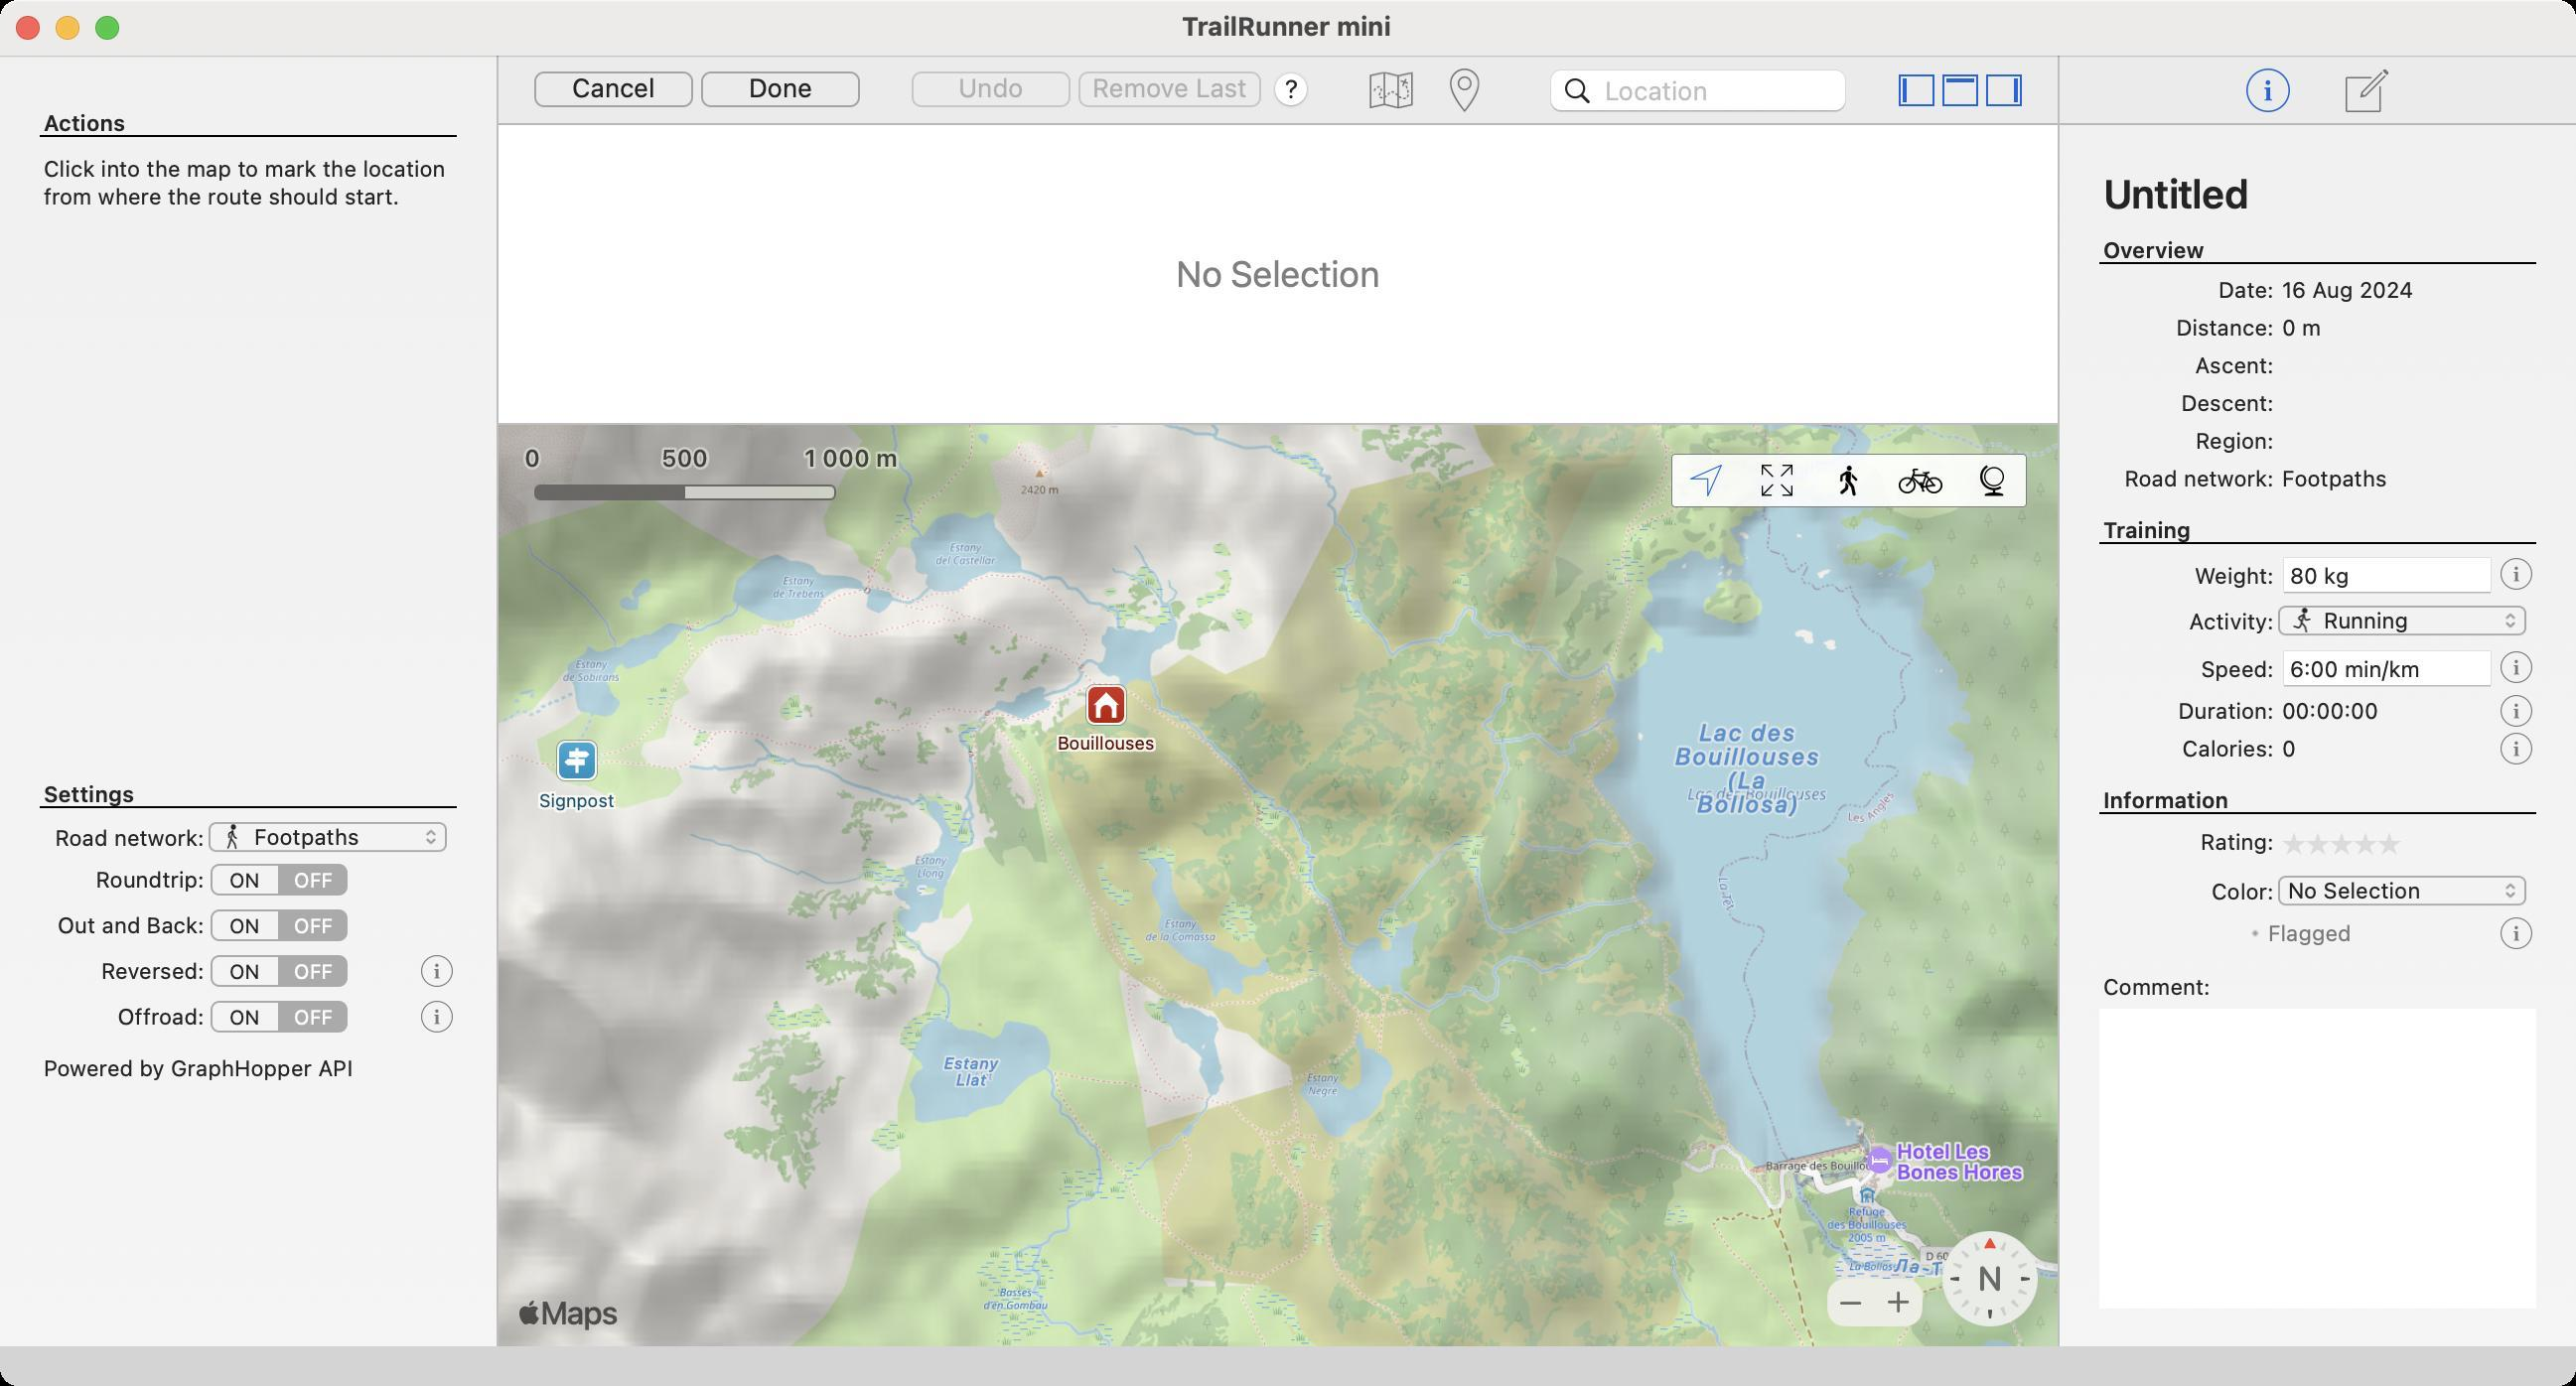
Accessibility tree:
{"name": "TrailRunner_mini", "role": "AXWindow", "description": null, "role_description": "standard window", "value": null, "position": "102.00;284.00", "size": "1297;698", "children": [{"name": null, "role": "AXSplitGroup", "description": null, "role_description": "split group", "value": null, "position": "0.00;28.00", "size": "1297;650", "children": [{"name": null, "role": "AXStaticText", "description": null, "role_description": "text", "value": "Actions", "position": "20.00;55.00", "size": "210;14", "children": []}, {"name": null, "role": "AXStaticText", "description": null, "role_description": "text", "value": "Click into the map to mark the location from where the route should start.", "position": "20.00;78.00", "size": "210;303", "children": []}, {"name": null, "role": "AXStaticText", "description": null, "role_description": "text", "value": "Settings", "position": "20.00;393.00", "size": "210;14", "children": []}, {"name": null, "role": "AXStaticText", "description": null, "role_description": "text", "value": "Road network:", "position": "20.00;415.00", "size": "85;14", "children": []}, {"name": null, "role": "AXPopUpButton", "description": null, "role_description": "pop up button", "value": "Footpaths", "position": "105.00;413.00", "size": "120;18", "children": []}, {"name": null, "role": "AXStaticText", "description": null, "role_description": "text", "value": "Roundtrip:", "position": "20.00;436.00", "size": "85;14", "children": []}, {"name": null, "role": "AXRadioGroup", "description": null, "role_description": "radio group", "value": "{\n    \"name\": null,\n    \"role\": \"AXRadioButton\",\n    \"description\": \"OFF\",\n    \"role_description\": \"radio button\",\n    \"value\": 1,\n    \"position\": \"141.00;434.00\",\n    \"size\": \"35;18\",\n    \"children\": []\n}", "position": "105.00;434.00", "size": "125;18", "children": [{"name": null, "role": "AXRadioButton", "description": "ON", "role_description": "radio button", "value": 0, "position": "105.00;434.00", "size": "36;18", "children": []}, {"name": null, "role": "AXRadioButton", "description": "OFF", "role_description": "radio button", "value": 1, "position": "141.00;434.00", "size": "35;18", "children": []}]}, {"name": null, "role": "AXStaticText", "description": null, "role_description": "text", "value": "Out and Back:", "position": "20.00;459.00", "size": "85;14", "children": []}, {"name": null, "role": "AXRadioGroup", "description": null, "role_description": "radio group", "value": "{\n    \"name\": null,\n    \"role\": \"AXRadioButton\",\n    \"description\": \"OFF\",\n    \"role_description\": \"radio button\",\n    \"value\": 1,\n    \"position\": \"141.00;457.00\",\n    \"size\": \"35;18\",\n    \"children\": []\n}", "position": "105.00;457.00", "size": "125;18", "children": [{"name": null, "role": "AXRadioButton", "description": "ON", "role_description": "radio button", "value": 0, "position": "105.00;457.00", "size": "36;18", "children": []}, {"name": null, "role": "AXRadioButton", "description": "OFF", "role_description": "radio button", "value": 1, "position": "141.00;457.00", "size": "35;18", "children": []}]}, {"name": null, "role": "AXStaticText", "description": null, "role_description": "text", "value": "Reversed:", "position": "20.00;482.00", "size": "85;14", "children": []}, {"name": null, "role": "AXRadioGroup", "description": null, "role_description": "radio group", "value": "{\n    \"name\": null,\n    \"role\": \"AXRadioButton\",\n    \"description\": \"OFF\",\n    \"role_description\": \"radio button\",\n    \"value\": 1,\n    \"position\": \"141.00;480.00\",\n    \"size\": \"35;18\",\n    \"children\": []\n}", "position": "105.00;480.00", "size": "105;18", "children": [{"name": null, "role": "AXRadioButton", "description": "ON", "role_description": "radio button", "value": 0, "position": "105.00;480.00", "size": "36;18", "children": []}, {"name": null, "role": "AXRadioButton", "description": "OFF", "role_description": "radio button", "value": 1, "position": "141.00;480.00", "size": "35;18", "children": []}]}, {"name": "", "role": "AXButton", "description": null, "role_description": "button", "value": null, "position": "210.00;479.00", "size": "20;20", "children": []}, {"name": null, "role": "AXStaticText", "description": null, "role_description": "text", "value": "Offroad:", "position": "20.00;505.00", "size": "85;14", "children": []}, {"name": null, "role": "AXRadioGroup", "description": null, "role_description": "radio group", "value": "{\n    \"name\": null,\n    \"role\": \"AXRadioButton\",\n    \"description\": \"OFF\",\n    \"role_description\": \"radio button\",\n    \"value\": 1,\n    \"position\": \"141.00;503.00\",\n    \"size\": \"35;18\",\n    \"children\": []\n}", "position": "105.00;503.00", "size": "105;18", "children": [{"name": null, "role": "AXRadioButton", "description": "ON", "role_description": "radio button", "value": 0, "position": "105.00;503.00", "size": "36;18", "children": []}, {"name": null, "role": "AXRadioButton", "description": "OFF", "role_description": "radio button", "value": 1, "position": "141.00;503.00", "size": "35;18", "children": []}]}, {"name": "", "role": "AXButton", "description": null, "role_description": "button", "value": null, "position": "210.00;502.00", "size": "20;20", "children": []}, {"name": null, "role": "AXStaticText", "description": null, "role_description": "text", "value": "Powered by GraphHopper API", "position": "20.00;531.00", "size": "210;43", "children": []}, {"name": null, "role": "AXSplitter", "description": null, "role_description": "splitter", "value": 250.0, "position": "250.00;28.00", "size": "1;650", "children": []}, {"name": "Cancel", "role": "AXButton", "description": null, "role_description": "button", "value": null, "position": "269.00;36.00", "size": "80;19", "children": []}, {"name": "Done", "role": "AXButton", "description": null, "role_description": "button", "value": null, "position": "353.00;36.00", "size": "80;19", "children": []}, {"name": "Undo", "role": "AXButton", "description": null, "role_description": "button", "value": null, "position": "459.00;36.00", "size": "80;19", "children": []}, {"name": "Remove_Last", "role": "AXButton", "description": null, "role_description": "button", "value": null, "position": "543.00;36.00", "size": "92;19", "children": []}, {"name": null, "role": "AXButton", "description": "Help", "role_description": "button", "value": null, "position": "639.00;36.00", "size": "22;19", "children": []}, {"name": null, "role": "AXTextField", "description": null, "role_description": "search text field", "value": "", "position": "780.00;34.50", "size": "150;22", "children": [{"name": "", "role": "AXButton", "description": "search", "role_description": "button", "value": null, "position": "782.00;34.50", "size": "25;22", "children": []}]}, {"name": null, "role": "AXSplitGroup", "description": null, "role_description": "split group", "value": null, "position": "251.00;63.00", "size": "785;615", "children": [{"name": null, "role": "AXStaticText", "description": null, "role_description": "text", "value": "", "position": "255.00;196.00", "size": "4;14", "children": []}, {"name": null, "role": "AXTextField", "description": null, "role_description": "text field", "value": "No Selection", "position": "541.50;127.50", "size": "204;21", "children": []}, {"name": null, "role": "AXSplitter", "description": null, "role_description": "splitter", "value": 150.0, "position": "251.00;213.00", "size": "785;1", "children": []}, {"name": null, "role": "AXImage", "description": null, "role_description": "image", "value": null, "position": "251.00;214.00", "size": "785;464", "children": [{"name": "", "role": "AXImage", "description": "", "role_description": "Annotation", "value": null, "position": "524.00;318.00", "size": "66;74", "children": []}, {"name": "", "role": "AXImage", "description": "", "role_description": "Annotation", "value": null, "position": "257.50;346.00", "size": "66;74", "children": []}, {"name": null, "role": "AXImage", "description": "", "role_description": "image", "value": null, "position": "258.00;221.00", "size": "280;34", "children": []}, {"name": null, "role": "AXImage", "description": "remove", "role_description": "image", "value": null, "position": "920.00;644.00", "size": "24;24", "children": []}, {"name": null, "role": "AXImage", "description": "add", "role_description": "image", "value": null, "position": "944.00;644.00", "size": "24;24", "children": []}, {"name": "", "role": "AXButton", "description": "Zoom Out", "role_description": "button", "value": null, "position": "920.00;644.00", "size": "24;24", "children": []}, {"name": "", "role": "AXButton", "description": "Zoom In", "role_description": "button", "value": null, "position": "944.00;644.00", "size": "24;24", "children": []}]}]}, {"name": null, "role": "AXSplitter", "description": null, "role_description": "splitter", "value": 785.0, "position": "1036.00;28.00", "size": "1;650", "children": []}, {"name": "", "role": "AXButton", "description": null, "role_description": "button", "value": null, "position": "1127.00;34.50", "size": "30;22", "children": []}, {"name": "", "role": "AXButton", "description": null, "role_description": "button", "value": null, "position": "1177.00;34.50", "size": "30;22", "children": []}, {"name": null, "role": "AXGroup", "description": null, "role_description": "group", "value": null, "position": "1037.00;63.00", "size": "260;615", "children": [{"name": null, "role": "AXTextField", "description": null, "role_description": "text field", "value": "Untitled", "position": "1057.00;86.00", "size": "220;24", "children": []}, {"name": null, "role": "AXStaticText", "description": null, "role_description": "text", "value": "Overview", "position": "1057.00;119.00", "size": "220;14", "children": []}, {"name": null, "role": "AXStaticText", "description": null, "role_description": "text", "value": "Date:", "position": "1057.00;139.00", "size": "90;14", "children": []}, {"name": null, "role": "AXStaticText", "description": null, "role_description": "text", "value": "16 Aug 2024", "position": "1147.00;139.00", "size": "130;14", "children": []}, {"name": null, "role": "AXStaticText", "description": null, "role_description": "text", "value": "Distance:", "position": "1057.00;158.00", "size": "90;14", "children": []}, {"name": null, "role": "AXStaticText", "description": null, "role_description": "text", "value": "0 m", "position": "1147.00;158.00", "size": "130;14", "children": []}, {"name": null, "role": "AXStaticText", "description": null, "role_description": "text", "value": "Ascent:", "position": "1057.00;177.00", "size": "90;14", "children": []}, {"name": null, "role": "AXStaticText", "description": null, "role_description": "text", "value": "", "position": "1147.00;177.00", "size": "130;14", "children": []}, {"name": null, "role": "AXStaticText", "description": null, "role_description": "text", "value": "Descent:", "position": "1057.00;196.00", "size": "90;14", "children": []}, {"name": null, "role": "AXStaticText", "description": null, "role_description": "text", "value": "", "position": "1147.00;196.00", "size": "130;14", "children": []}, {"name": null, "role": "AXStaticText", "description": null, "role_description": "text", "value": "Region:", "position": "1057.00;215.00", "size": "90;14", "children": []}, {"name": null, "role": "AXStaticText", "description": null, "role_description": "text", "value": "", "position": "1147.00;215.00", "size": "130;14", "children": []}, {"name": null, "role": "AXStaticText", "description": null, "role_description": "text", "value": "Road network:", "position": "1057.00;234.00", "size": "90;14", "children": []}, {"name": null, "role": "AXStaticText", "description": null, "role_description": "text", "value": "Footpaths", "position": "1147.00;234.00", "size": "130;14", "children": []}, {"name": null, "role": "AXStaticText", "description": null, "role_description": "text", "value": "Training", "position": "1057.00;260.00", "size": "220;14", "children": []}, {"name": null, "role": "AXStaticText", "description": null, "role_description": "text", "value": "Weight:", "position": "1057.00;283.00", "size": "90;14", "children": []}, {"name": null, "role": "AXTextField", "description": null, "role_description": "text field", "value": "80 kg", "position": "1149.00;280.00", "size": "106;19", "children": []}, {"name": "", "role": "AXButton", "description": null, "role_description": "button", "value": null, "position": "1257.00;279.00", "size": "20;20", "children": []}, {"name": null, "role": "AXStaticText", "description": null, "role_description": "text", "value": "Activity:", "position": "1057.00;306.00", "size": "90;14", "children": []}, {"name": null, "role": "AXPopUpButton", "description": null, "role_description": "pop up button", "value": "Running", "position": "1147.00;304.00", "size": "125;18", "children": []}, {"name": null, "role": "AXStaticText", "description": null, "role_description": "text", "value": "Speed:", "position": "1057.00;330.00", "size": "90;14", "children": []}, {"name": null, "role": "AXTextField", "description": null, "role_description": "text field", "value": "6:00 min/km", "position": "1149.00;327.00", "size": "106;19", "children": []}, {"name": "", "role": "AXButton", "description": null, "role_description": "button", "value": null, "position": "1257.00;326.00", "size": "20;20", "children": []}, {"name": null, "role": "AXStaticText", "description": null, "role_description": "text", "value": "Duration:", "position": "1057.00;351.00", "size": "90;14", "children": []}, {"name": null, "role": "AXStaticText", "description": null, "role_description": "text", "value": "00:00:00", "position": "1147.00;351.00", "size": "110;14", "children": []}, {"name": "", "role": "AXButton", "description": null, "role_description": "button", "value": null, "position": "1257.00;348.00", "size": "20;20", "children": []}, {"name": null, "role": "AXStaticText", "description": null, "role_description": "text", "value": "Calories:", "position": "1057.00;370.00", "size": "90;14", "children": []}, {"name": null, "role": "AXStaticText", "description": null, "role_description": "text", "value": "0", "position": "1147.00;370.00", "size": "110;14", "children": []}, {"name": "", "role": "AXButton", "description": null, "role_description": "button", "value": null, "position": "1257.00;367.00", "size": "20;20", "children": []}, {"name": null, "role": "AXStaticText", "description": null, "role_description": "text", "value": "Information", "position": "1057.00;396.00", "size": "220;14", "children": []}, {"name": null, "role": "AXStaticText", "description": null, "role_description": "text", "value": "Rating:", "position": "1057.00;417.00", "size": "90;14", "children": []}, {"name": null, "role": "AXSlider", "description": null, "role_description": "rating indicator", "value": 0.0, "position": "1149.00;415.00", "size": "93;19", "children": []}, {"name": null, "role": "AXStaticText", "description": null, "role_description": "text", "value": "Color:", "position": "1057.00;442.00", "size": "90;14", "children": []}, {"name": null, "role": "AXPopUpButton", "description": null, "role_description": "pop up button", "value": "No Selection", "position": "1147.00;440.00", "size": "125;18", "children": []}, {"name": "Flagged", "role": "AXCheckBox", "description": null, "role_description": "toggle button", "value": 0, "position": "1129.00;463.00", "size": "128;14", "children": []}, {"name": "", "role": "AXButton", "description": null, "role_description": "button", "value": null, "position": "1257.00;460.00", "size": "20;20", "children": []}, {"name": null, "role": "AXStaticText", "description": null, "role_description": "text", "value": "Comment:", "position": "1057.00;490.00", "size": "220;14", "children": []}, {"name": null, "role": "AXTextArea", "description": null, "role_description": "text entry area", "value": "", "position": "1057.00;508.00", "size": "220;151", "children": []}]}]}, {"name": null, "role": "AXButton", "description": null, "role_description": "close button", "value": null, "position": "7.00;6.00", "size": "14;16", "children": []}, {"name": null, "role": "AXButton", "description": null, "role_description": "full screen button", "value": null, "position": "47.00;6.00", "size": "14;16", "children": [{"name": null, "role": "AXGroup", "description": null, "role_description": "group", "value": null, "position": "47.00;6.00", "size": "14;16", "children": [{"name": null, "role": "AXGroup", "description": null, "role_description": "group", "value": null, "position": "47.00;6.00", "size": "14;16", "children": []}]}]}, {"name": null, "role": "AXButton", "description": null, "role_description": "minimize button", "value": null, "position": "27.00;6.00", "size": "14;16", "children": []}, {"name": null, "role": "AXStaticText", "description": null, "role_description": "text", "value": "TrailRunner mini", "position": "593.00;5.00", "size": "110;16", "children": []}]}